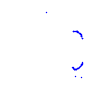
Particle: proton